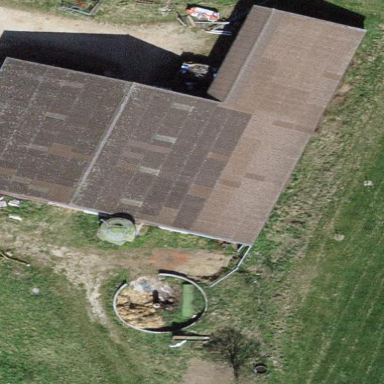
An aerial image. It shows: Farm building.